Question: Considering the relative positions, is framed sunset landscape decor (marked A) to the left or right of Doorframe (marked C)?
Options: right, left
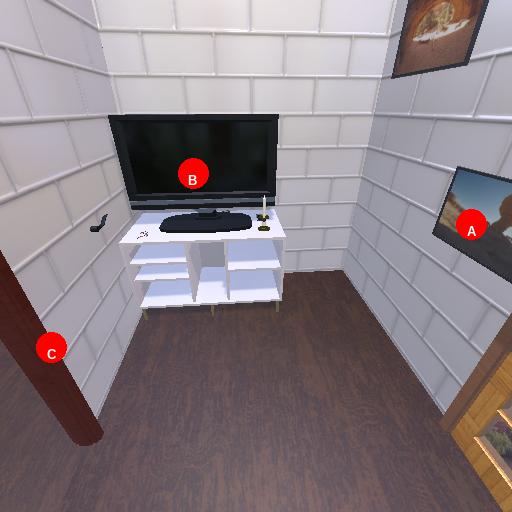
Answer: right